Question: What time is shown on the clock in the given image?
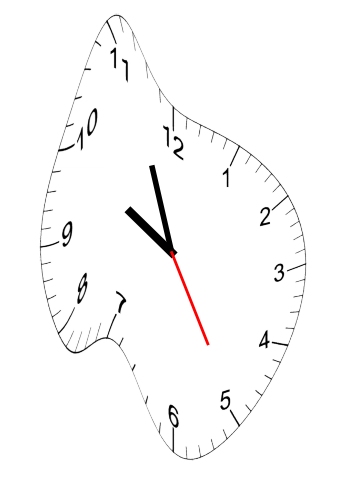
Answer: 09:56:25